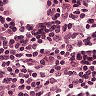
Metastatic tissue present: no